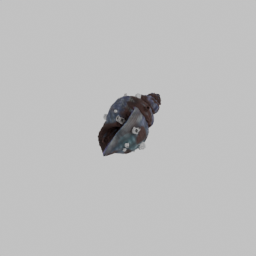
Label: animals